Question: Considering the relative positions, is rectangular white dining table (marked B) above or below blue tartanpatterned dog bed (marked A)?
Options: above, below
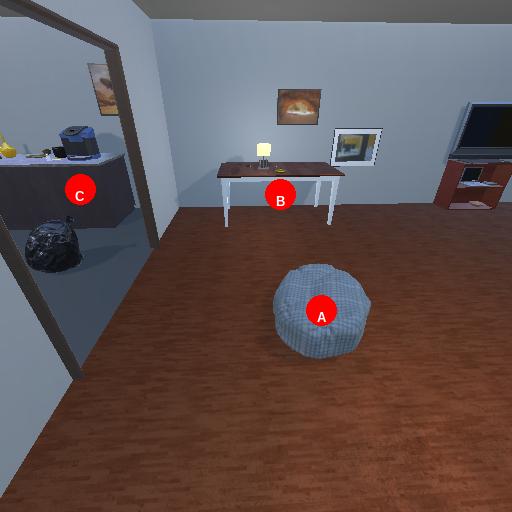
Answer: above